Aerial crown-view tile of a tropical tree (Barro Colorado Island, Panama), acquired 20250414:
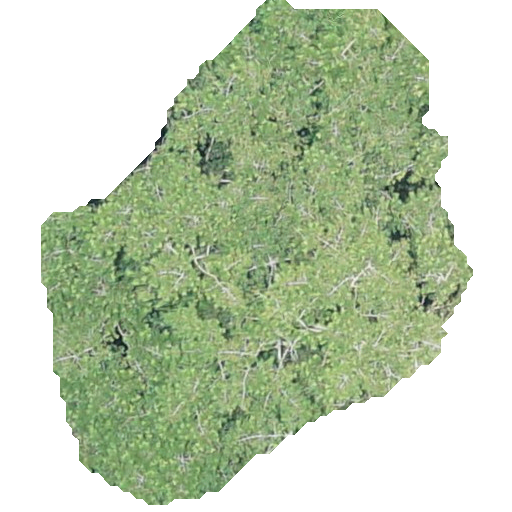
Species: Virola fosteri
GBIF accepted scientific name: Virola fosteri
Crown area: 211.337 m²